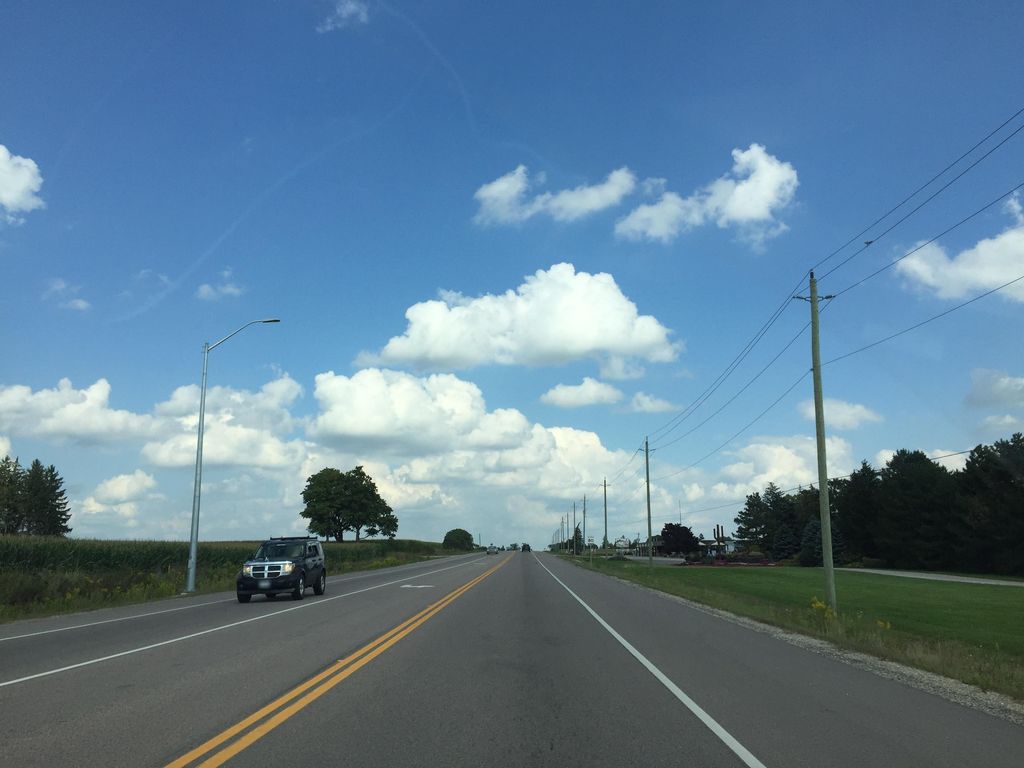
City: kitchener-waterloo